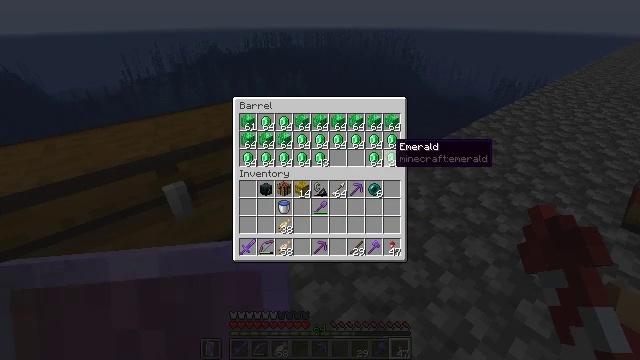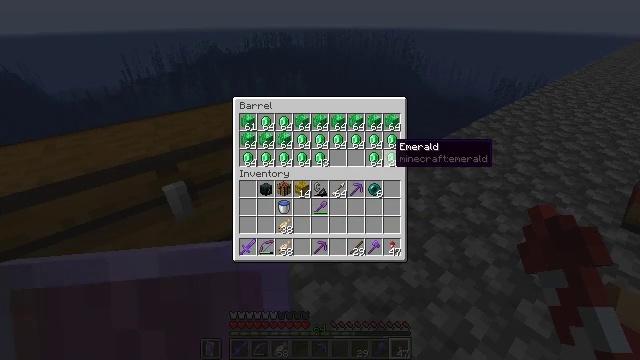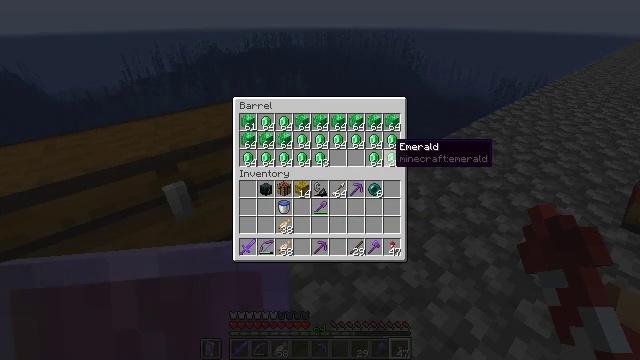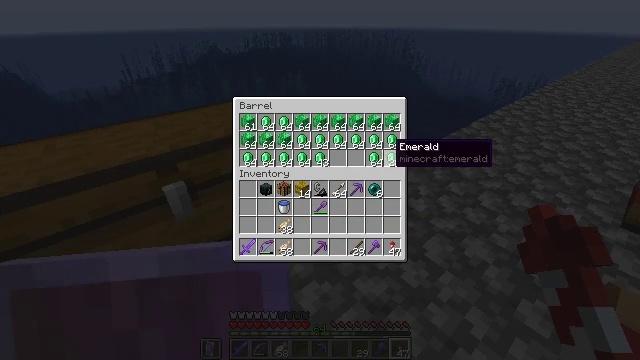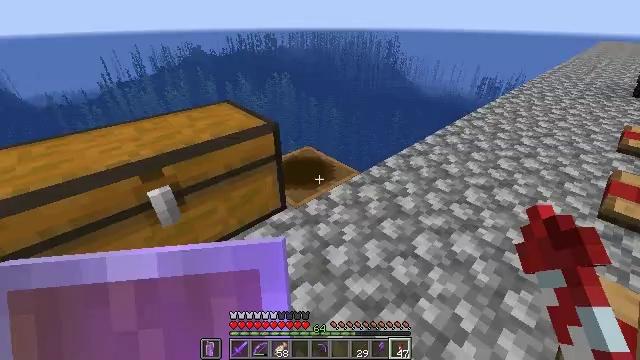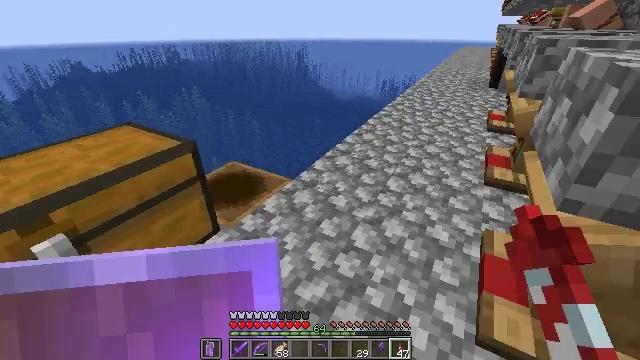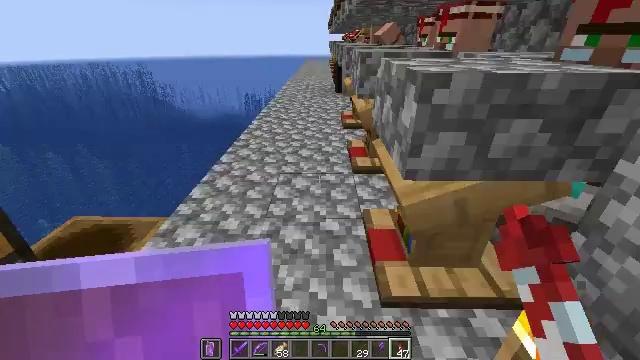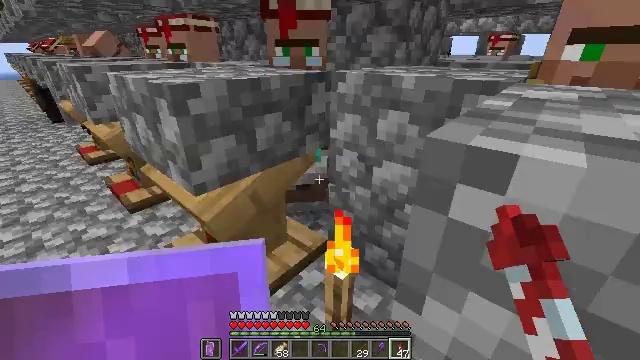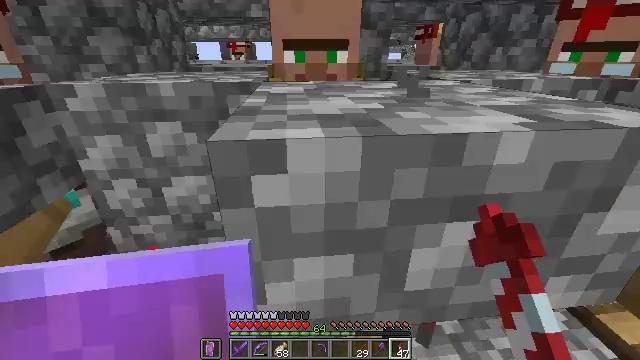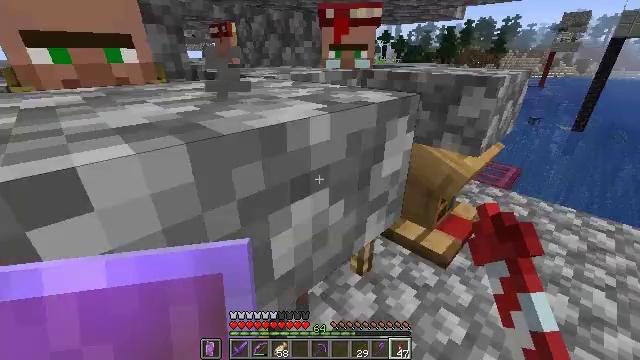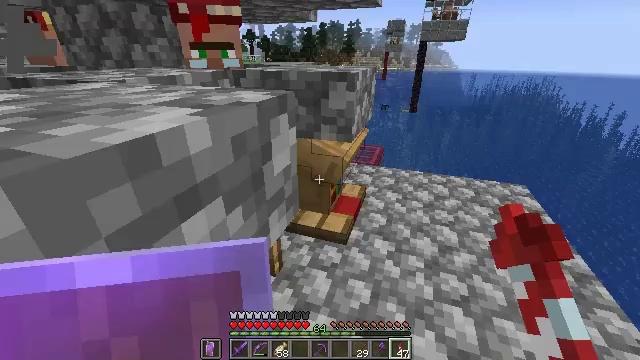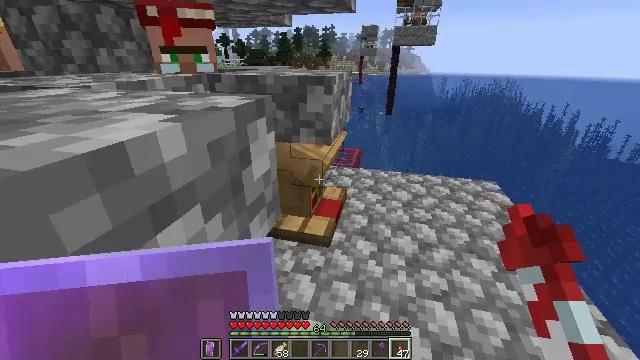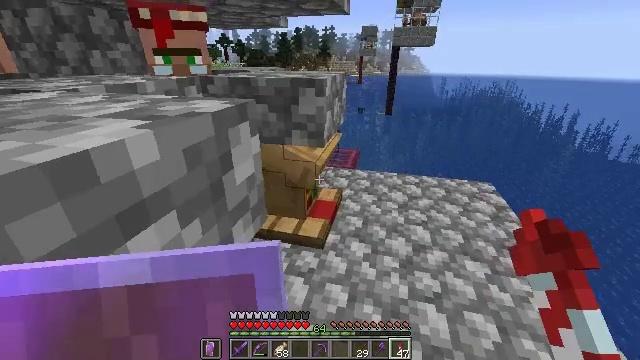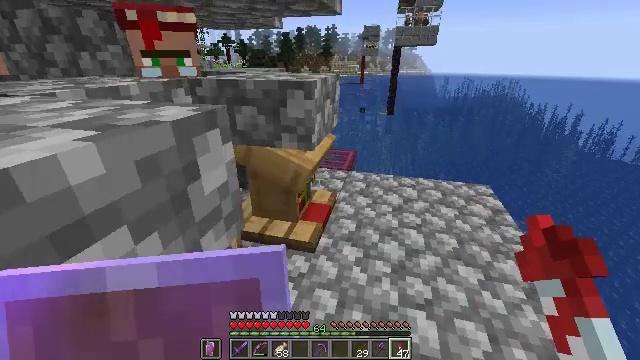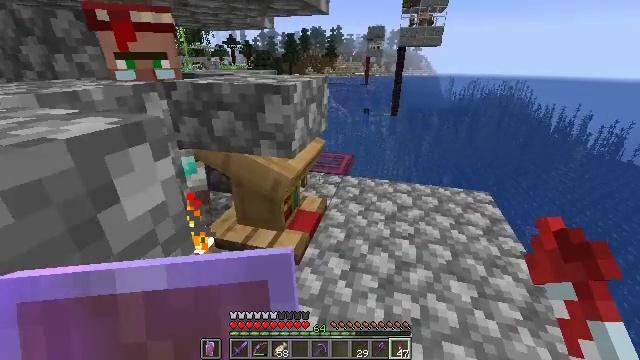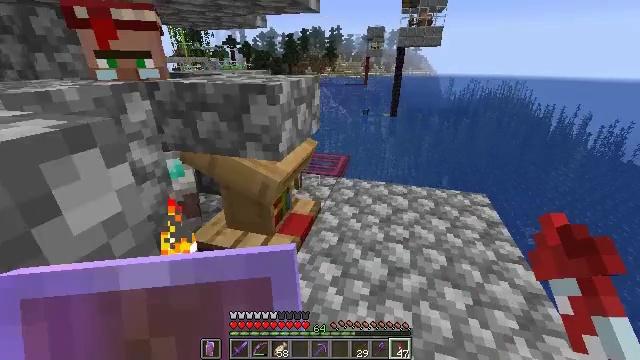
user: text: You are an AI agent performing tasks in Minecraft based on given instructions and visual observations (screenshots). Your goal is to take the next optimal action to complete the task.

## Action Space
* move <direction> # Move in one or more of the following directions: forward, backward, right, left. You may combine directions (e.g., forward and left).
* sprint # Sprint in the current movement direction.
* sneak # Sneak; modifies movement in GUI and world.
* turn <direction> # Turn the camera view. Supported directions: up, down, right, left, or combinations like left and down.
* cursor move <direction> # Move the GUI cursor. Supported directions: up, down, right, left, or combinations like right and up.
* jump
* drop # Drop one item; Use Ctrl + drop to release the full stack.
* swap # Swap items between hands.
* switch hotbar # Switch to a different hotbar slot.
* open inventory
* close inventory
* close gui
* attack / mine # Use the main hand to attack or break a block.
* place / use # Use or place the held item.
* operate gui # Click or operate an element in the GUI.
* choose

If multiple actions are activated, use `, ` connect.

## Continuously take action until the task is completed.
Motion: motion action
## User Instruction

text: Collect the blast furnace by mining it.
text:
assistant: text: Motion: no_op
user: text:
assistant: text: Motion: no_op
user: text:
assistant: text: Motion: no_op
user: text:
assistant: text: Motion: turn right
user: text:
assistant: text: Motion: turn right and up
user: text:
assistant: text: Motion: turn right and up
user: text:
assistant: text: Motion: turn right and up
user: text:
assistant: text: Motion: turn right
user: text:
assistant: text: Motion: turn right
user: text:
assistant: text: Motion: turn right
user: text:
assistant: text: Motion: turn right
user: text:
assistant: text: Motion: move right
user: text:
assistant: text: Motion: move forward and move right
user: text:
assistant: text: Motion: move forward and move right, turn left
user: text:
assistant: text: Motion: move forward and move right
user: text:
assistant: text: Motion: move forward and move right
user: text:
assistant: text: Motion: move forward and move right, turn left
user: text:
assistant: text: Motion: move forward and move right, turn left
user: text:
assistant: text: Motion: move forward and move right, turn left
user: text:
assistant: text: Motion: move forward, turn left
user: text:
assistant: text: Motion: move forward, turn left
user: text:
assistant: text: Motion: move forward, turn left
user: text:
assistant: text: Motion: move forward
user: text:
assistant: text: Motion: move forward
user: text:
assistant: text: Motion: move forward, turn left
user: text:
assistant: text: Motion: move forward, turn left
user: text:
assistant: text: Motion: move forward, turn left
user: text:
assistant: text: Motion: move forward, turn left
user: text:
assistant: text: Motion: move forward
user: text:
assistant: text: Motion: move forward